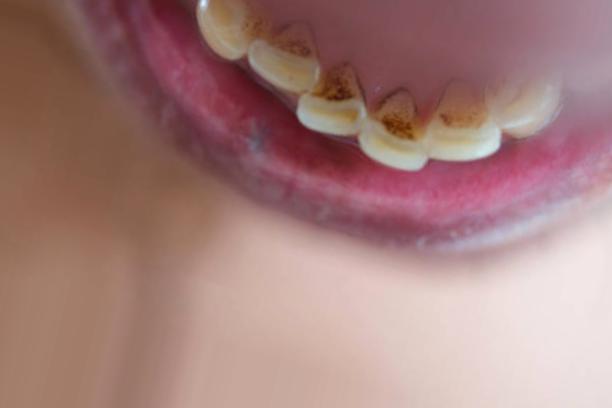
Condition: Tooth Discoloration